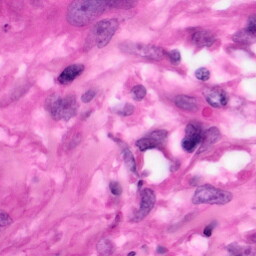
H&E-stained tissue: Pancreatic